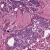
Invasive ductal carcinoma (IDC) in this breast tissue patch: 0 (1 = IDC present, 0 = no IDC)